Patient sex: M
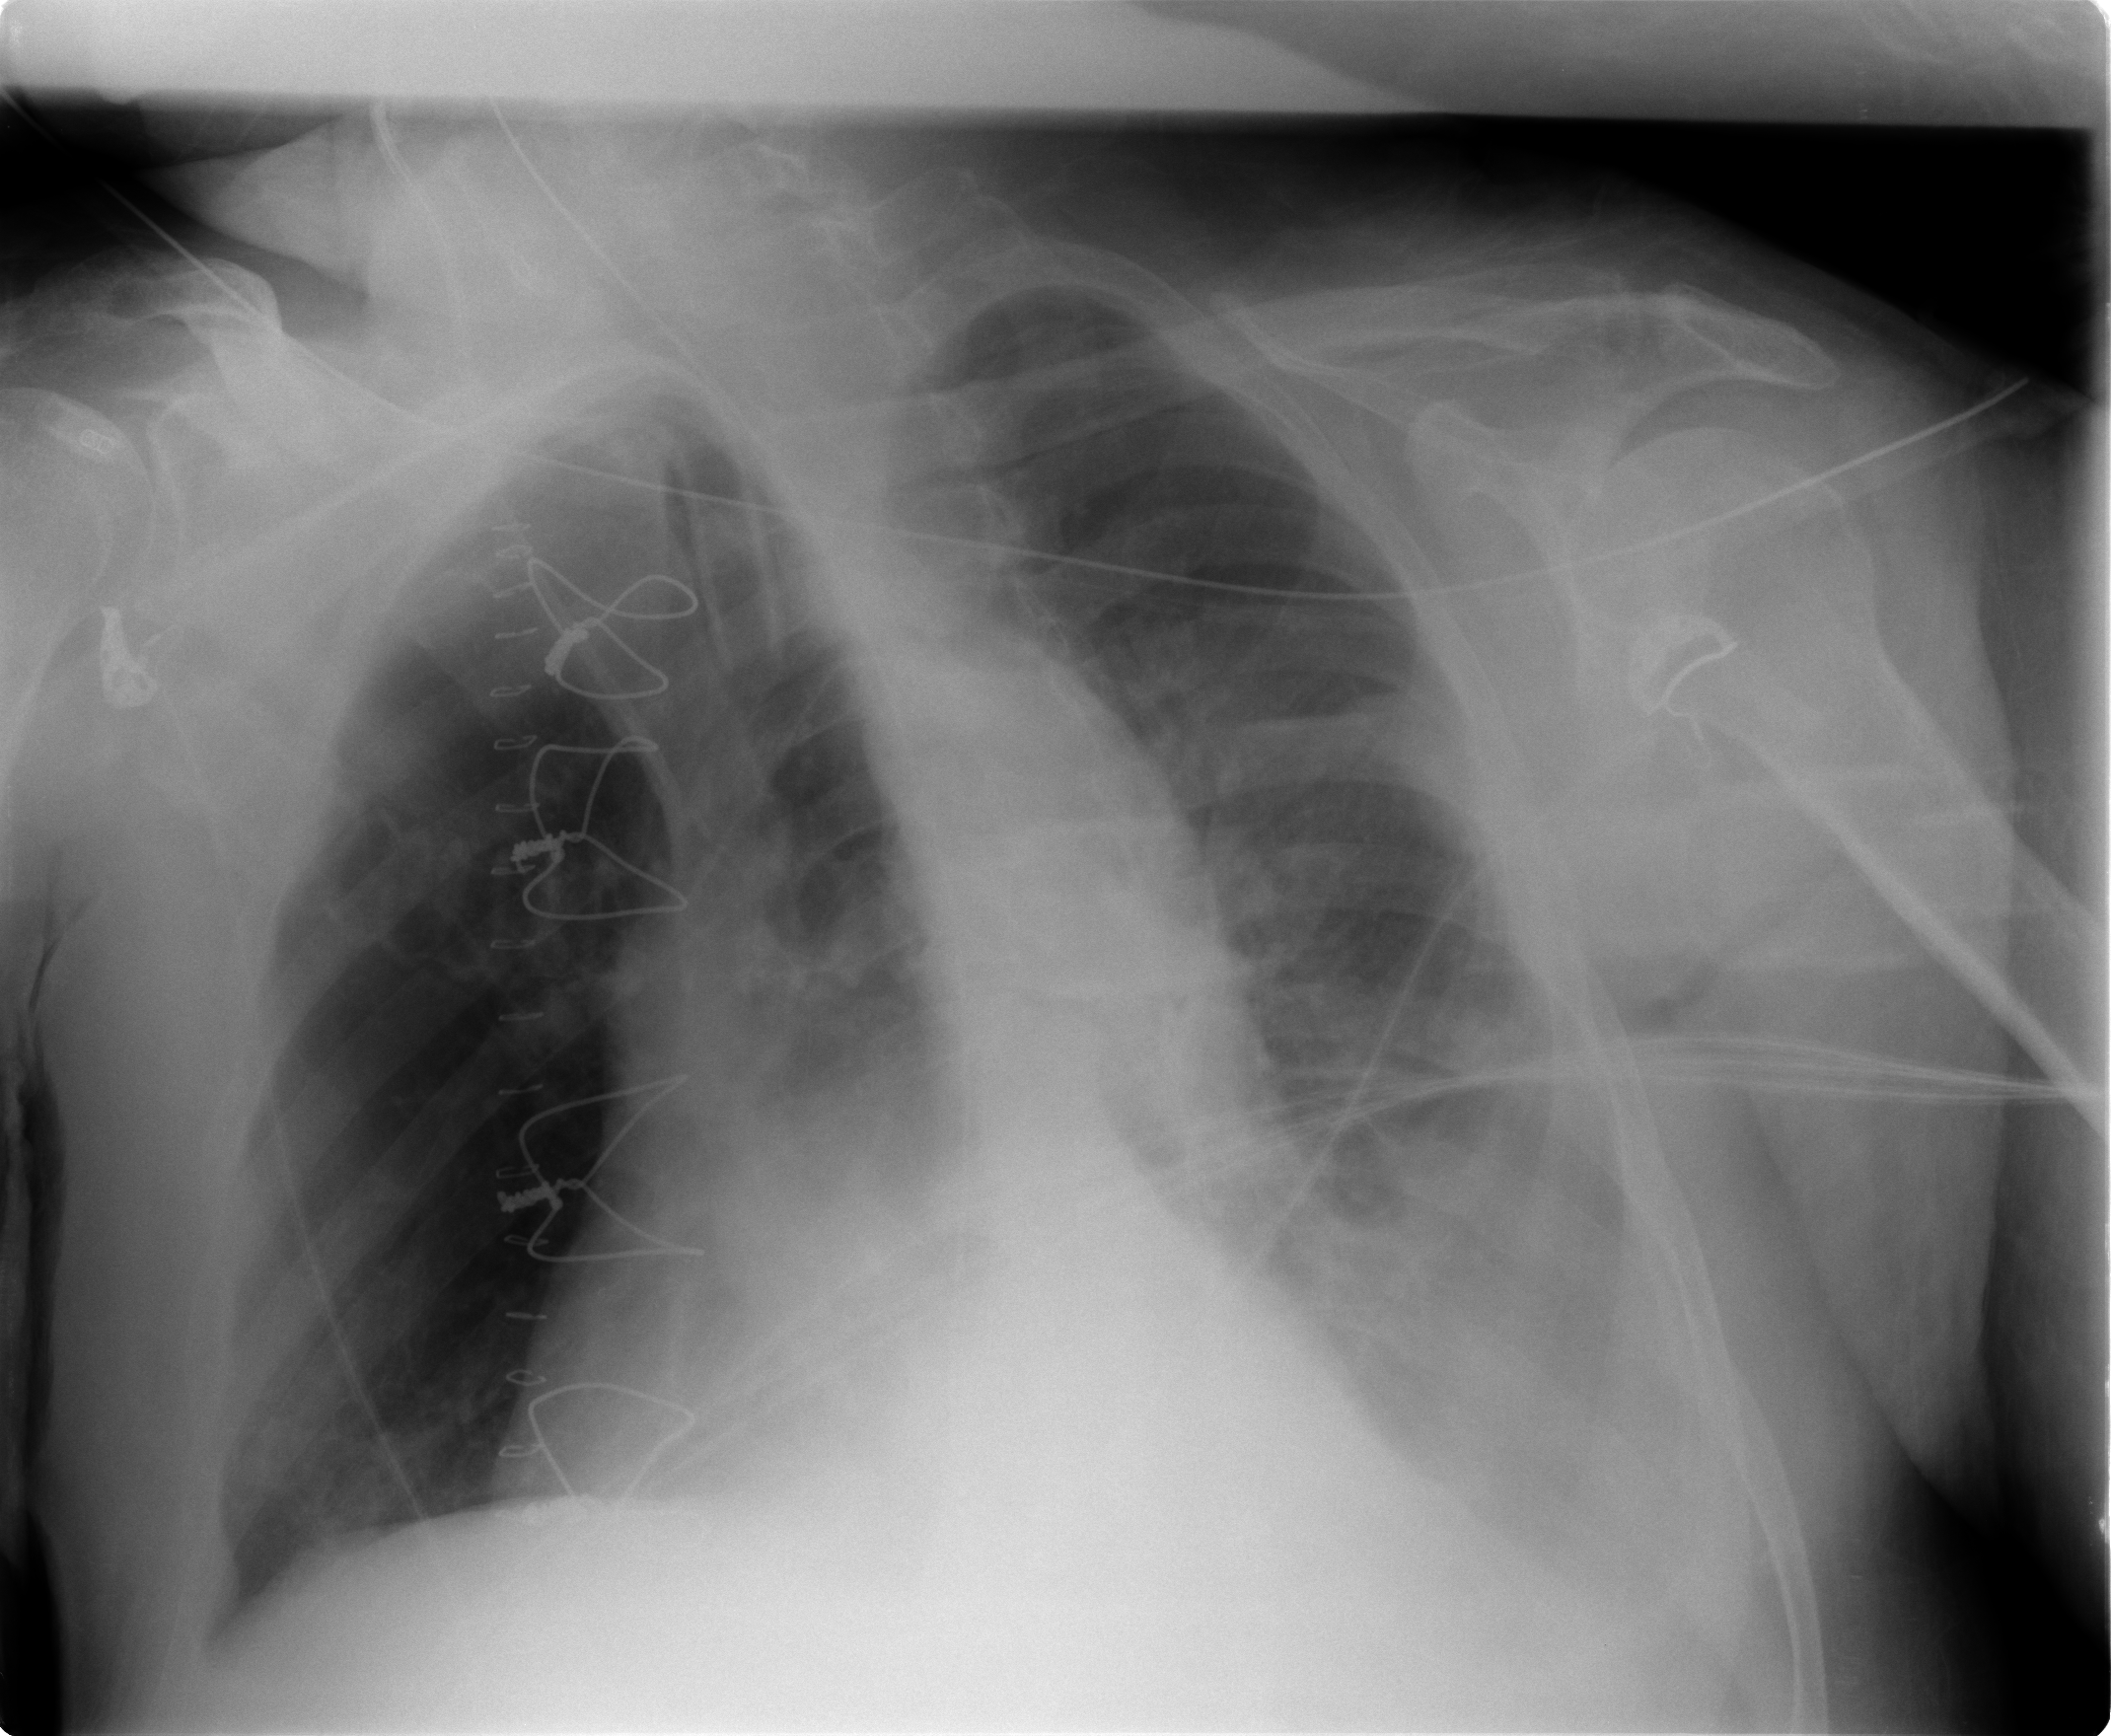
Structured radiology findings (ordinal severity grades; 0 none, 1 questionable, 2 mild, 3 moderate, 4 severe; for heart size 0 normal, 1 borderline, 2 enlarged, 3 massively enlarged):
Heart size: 2
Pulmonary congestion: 2
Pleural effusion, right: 0
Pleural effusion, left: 2
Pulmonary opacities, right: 0
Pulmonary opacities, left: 2
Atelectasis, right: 1
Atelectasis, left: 2